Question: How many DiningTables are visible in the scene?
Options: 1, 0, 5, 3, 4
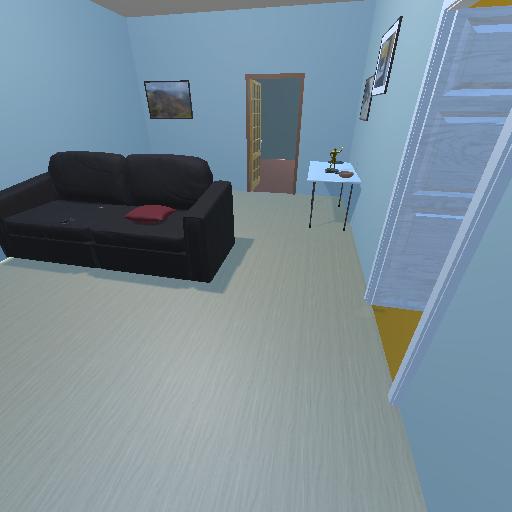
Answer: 1